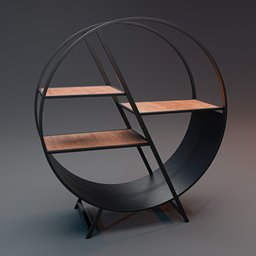
Label: furniture